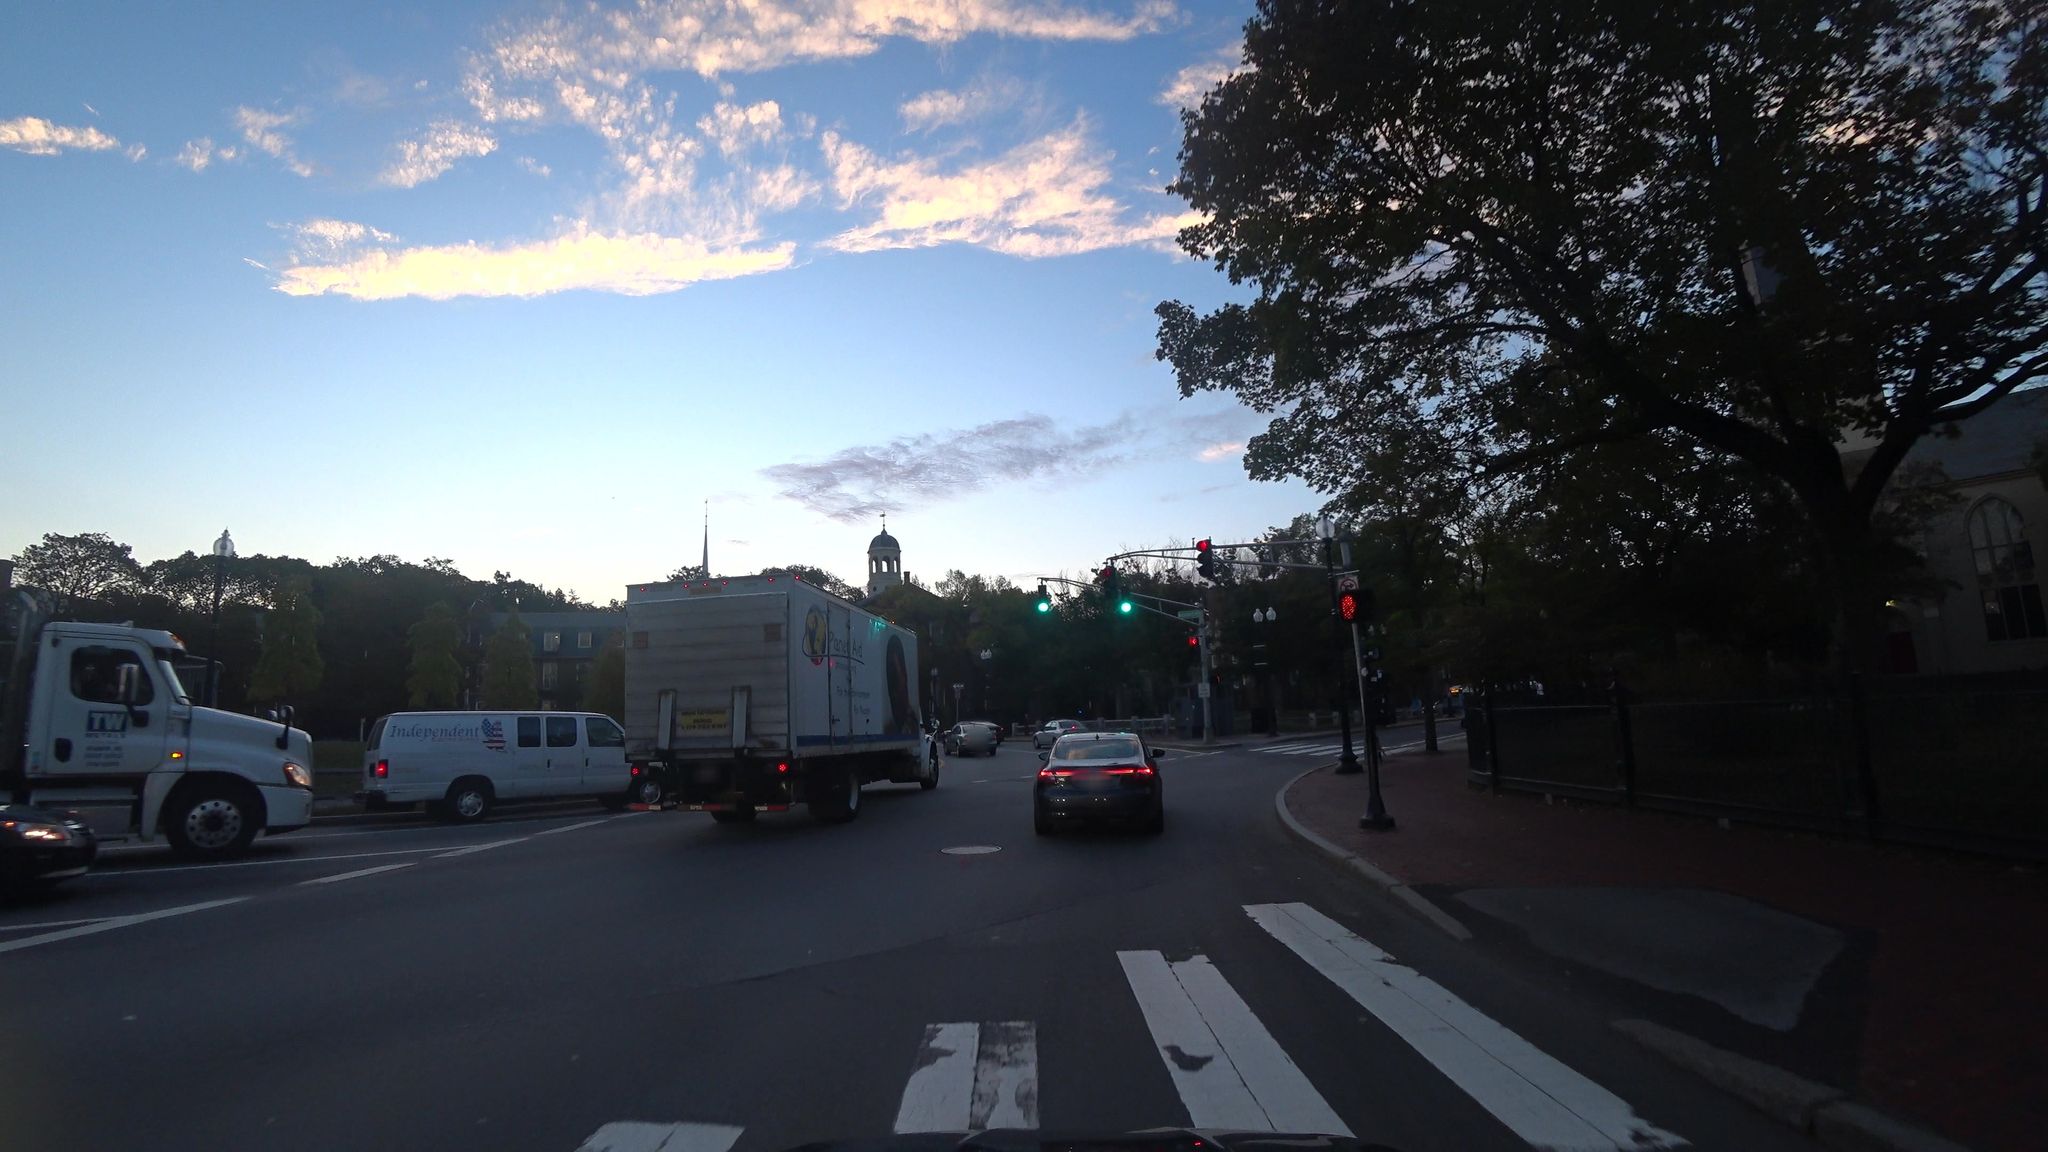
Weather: cloudy
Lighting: day
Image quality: good
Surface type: driving surface
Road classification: tertiary
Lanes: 2
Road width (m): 21.3
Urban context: urban centre
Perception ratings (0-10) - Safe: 1.68, Lively: 8.03, Beautiful: 7.03, Boring: 1.97, Depressing: 2.17, Wealthy: 6.32